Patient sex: F
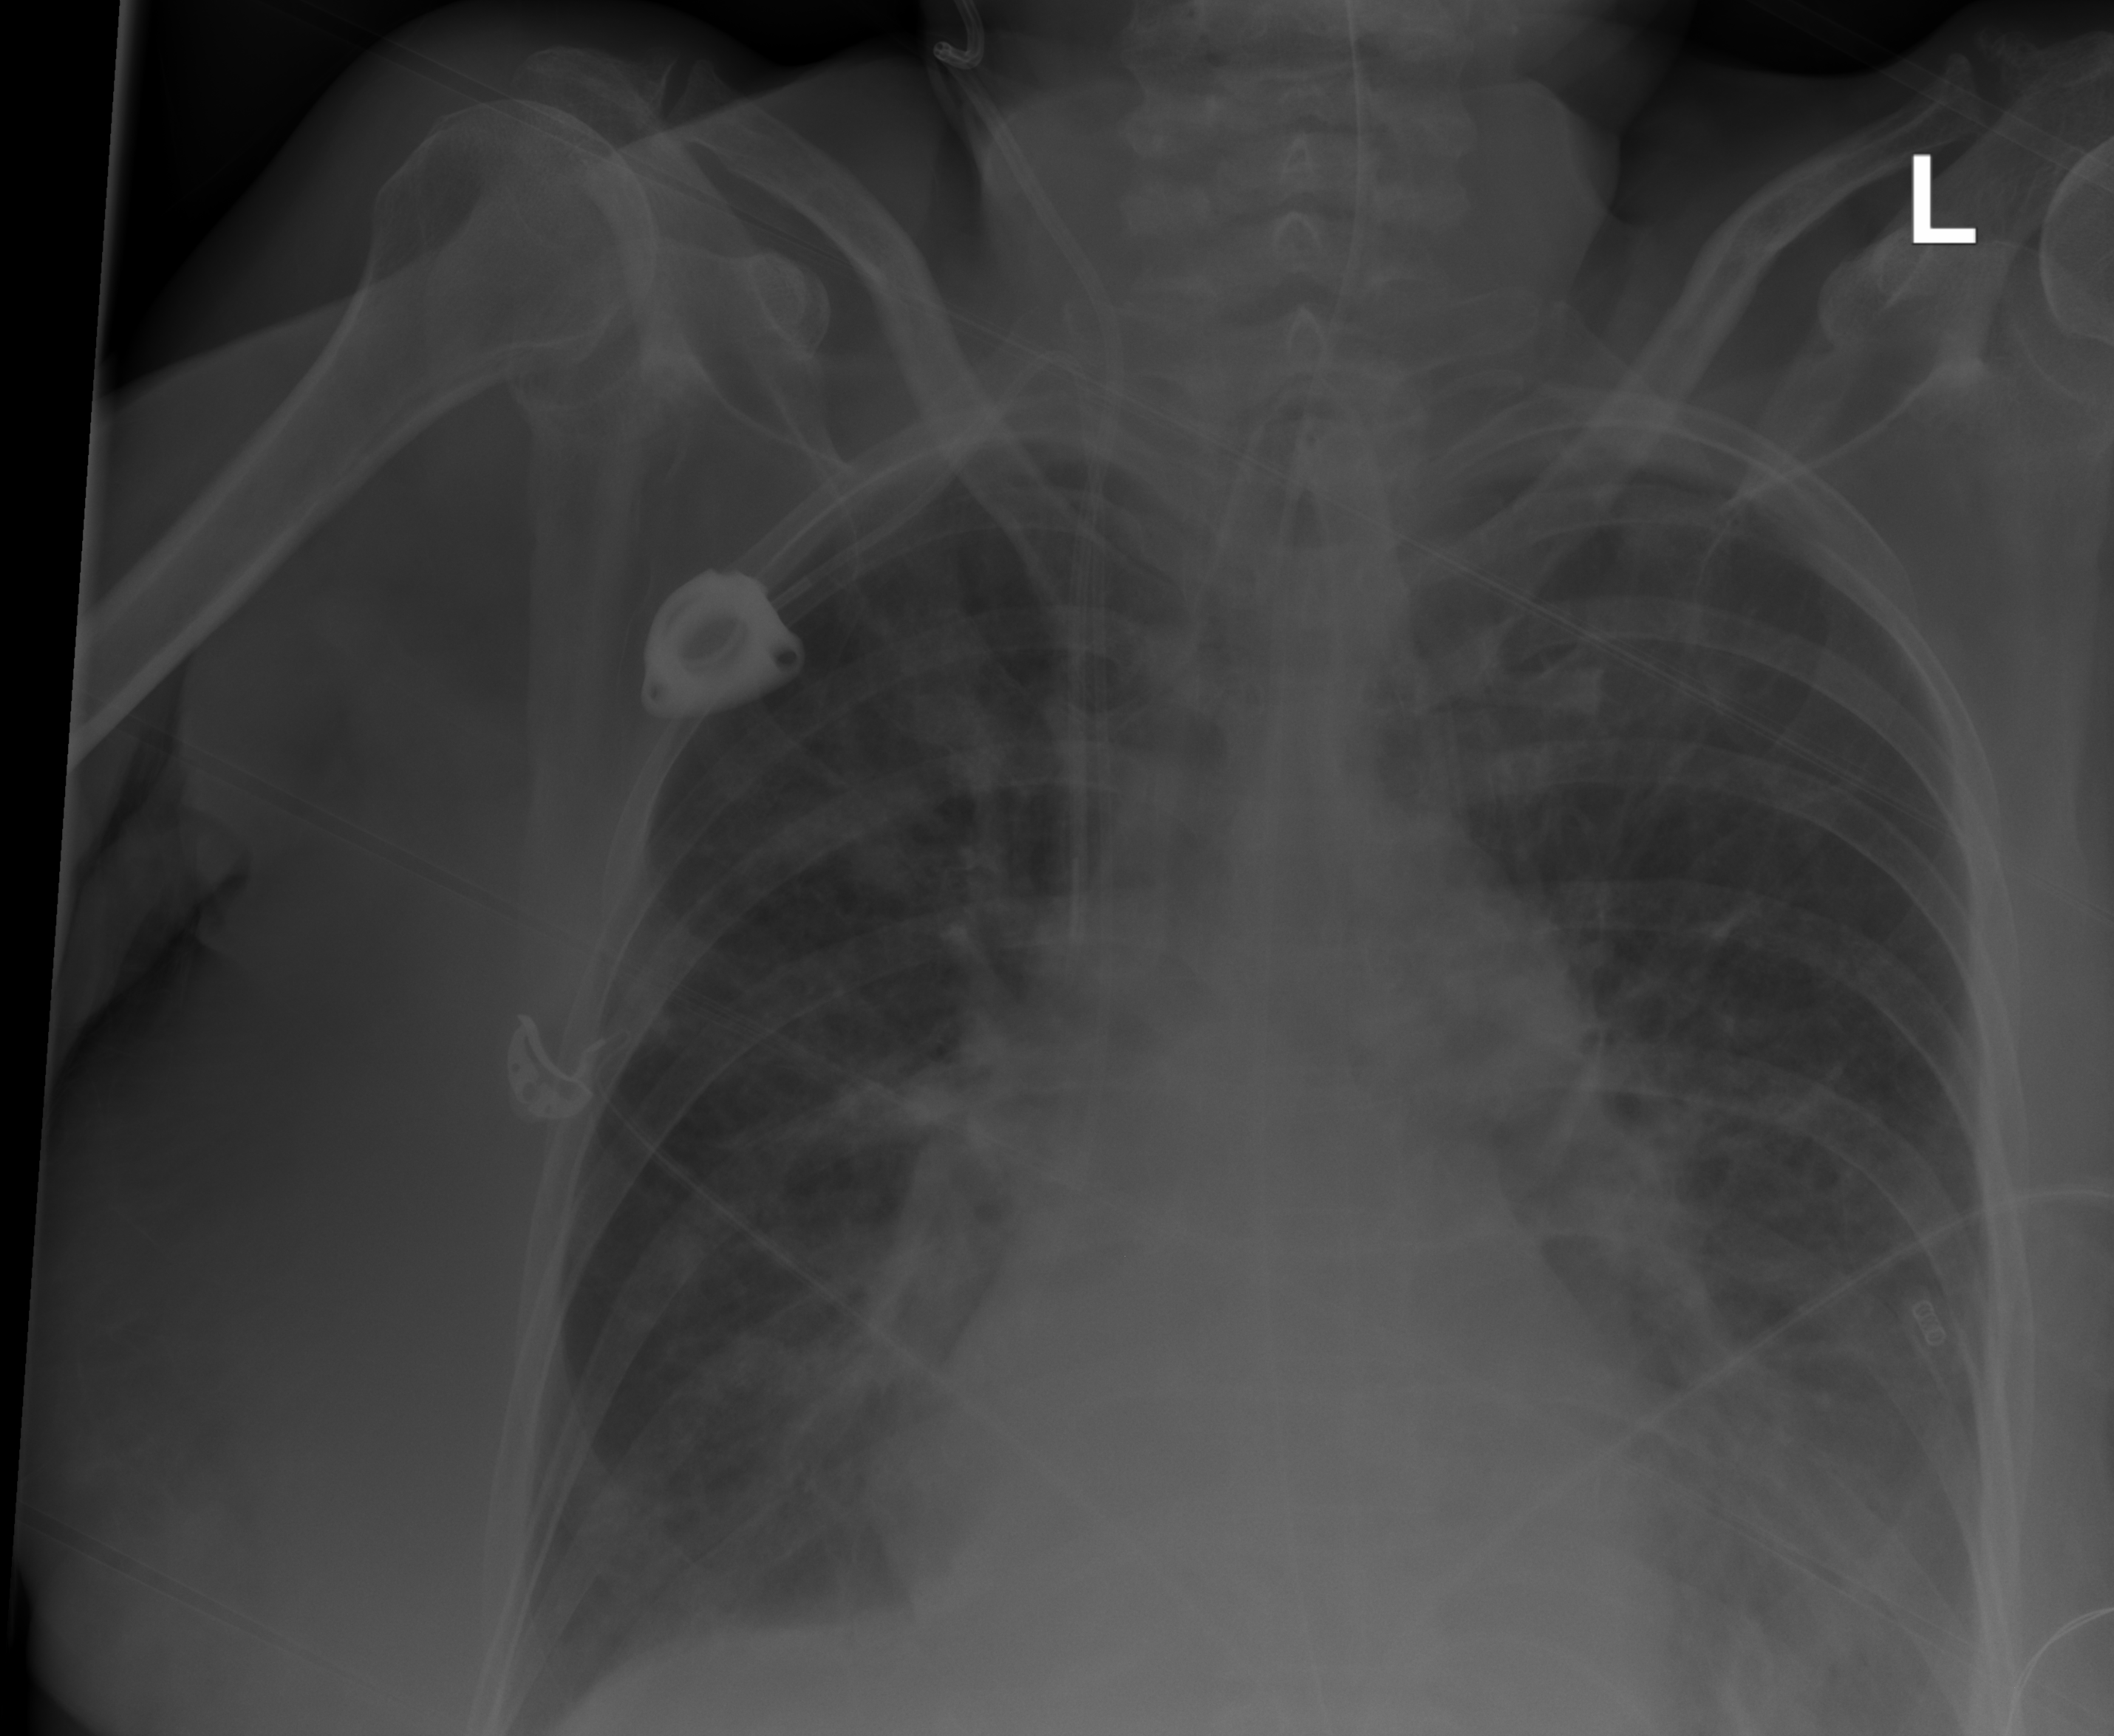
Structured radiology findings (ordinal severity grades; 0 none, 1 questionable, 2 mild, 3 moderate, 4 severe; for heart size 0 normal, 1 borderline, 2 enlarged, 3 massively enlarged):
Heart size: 0
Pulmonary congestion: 0
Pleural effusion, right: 2
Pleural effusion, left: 3
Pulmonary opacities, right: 0
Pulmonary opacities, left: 0
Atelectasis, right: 2
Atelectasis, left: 2